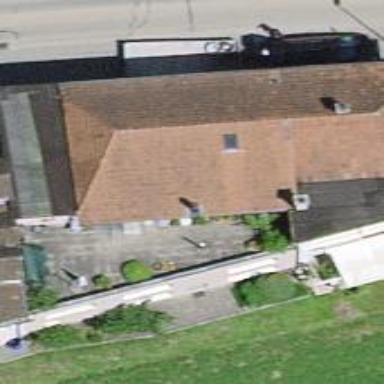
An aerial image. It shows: Residential building.